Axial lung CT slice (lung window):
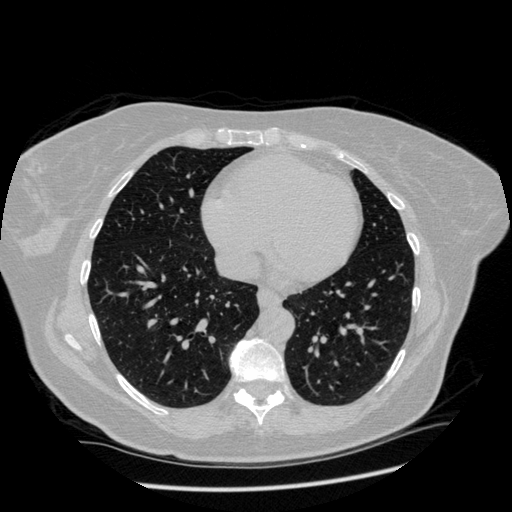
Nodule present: no